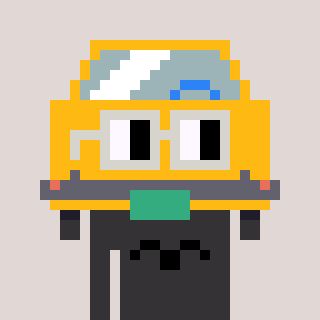
a pixel art character with square light gray glasses, a taxi-shaped head and a grayscale-colored body on a warm background